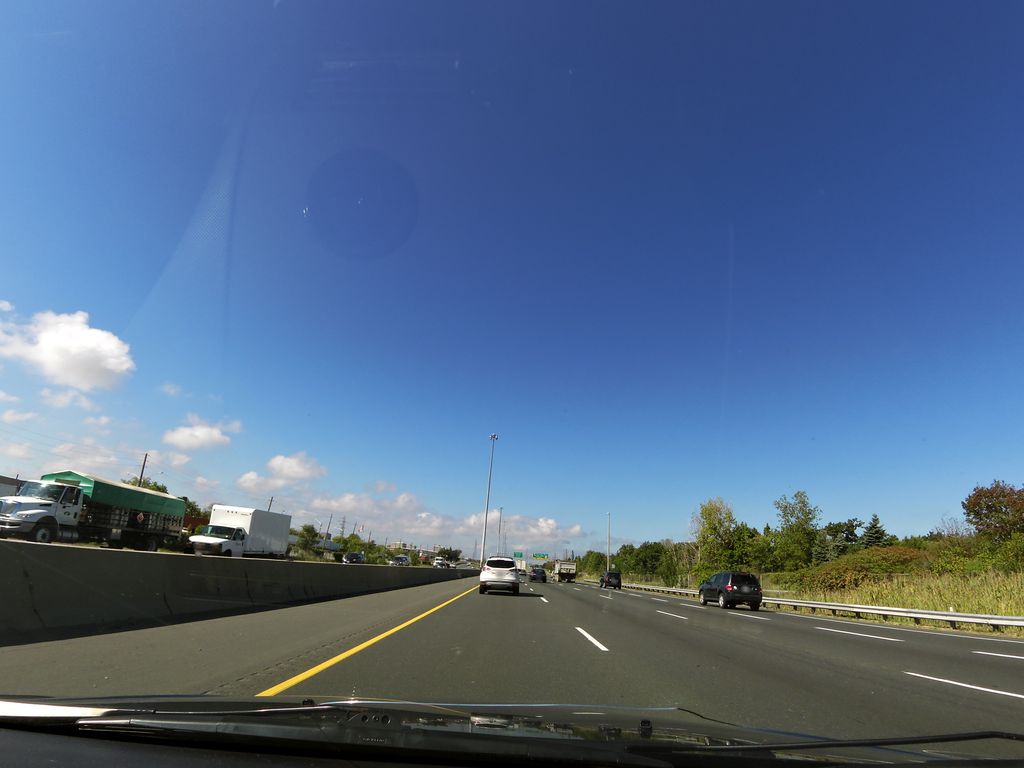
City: hamilton